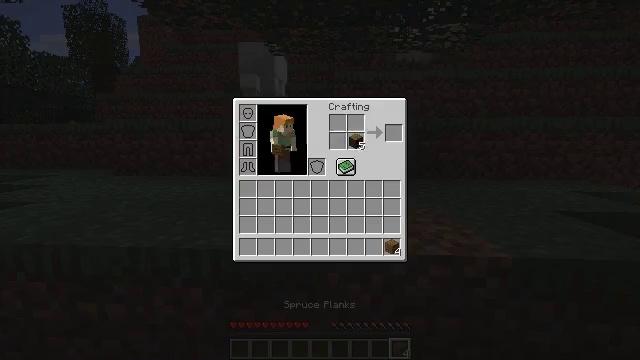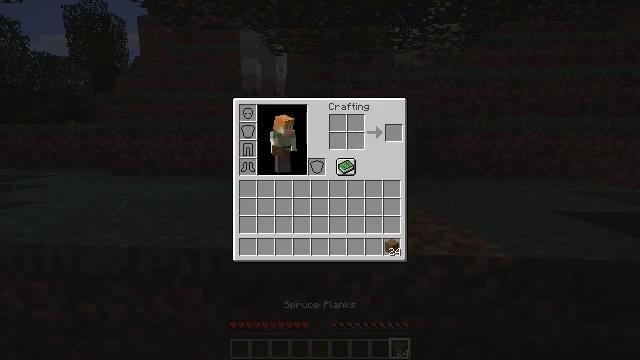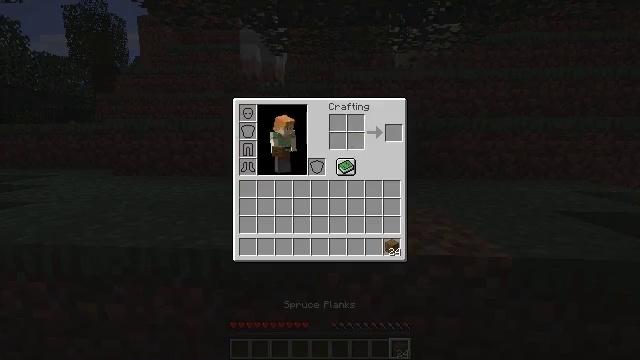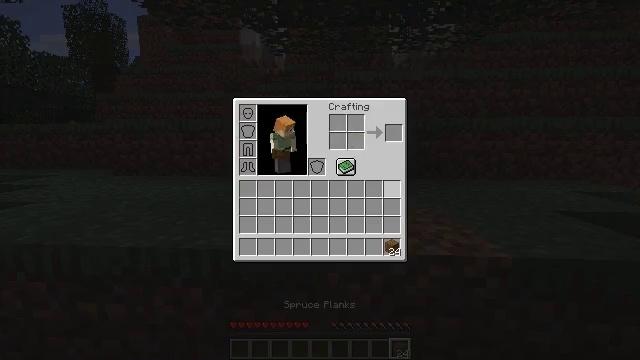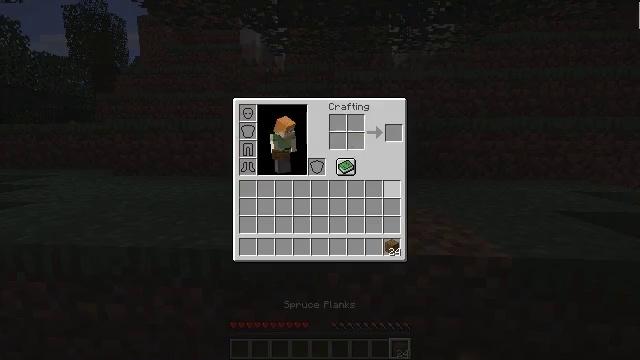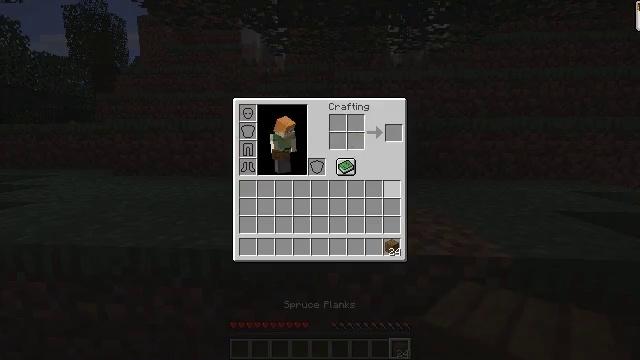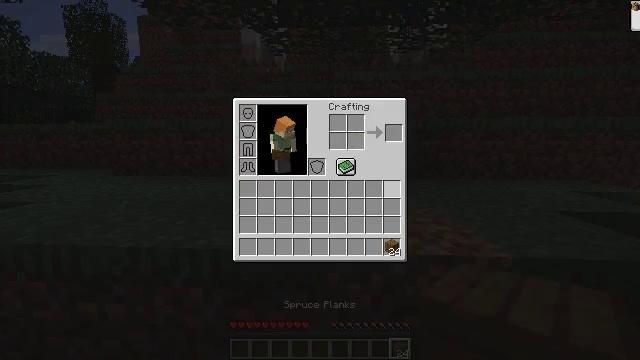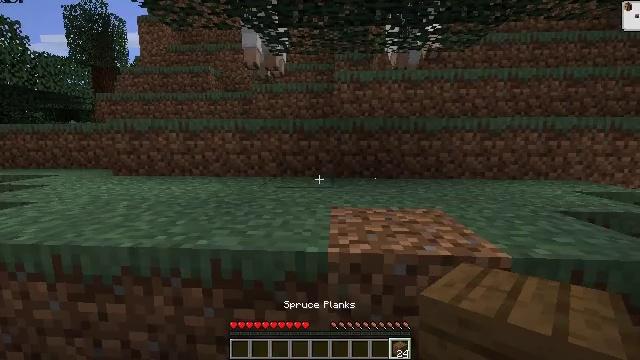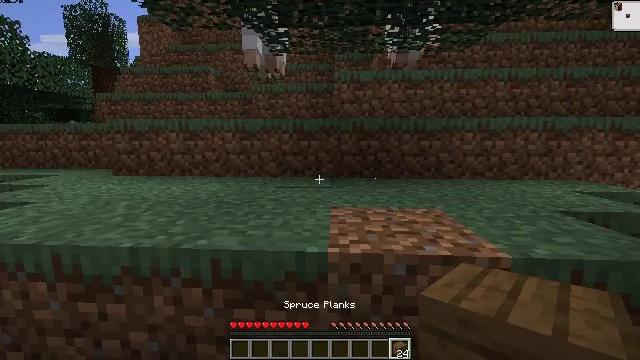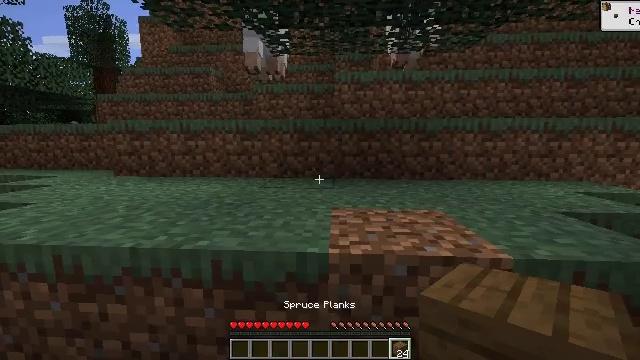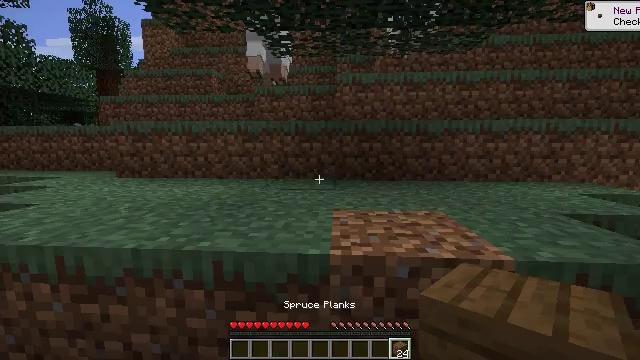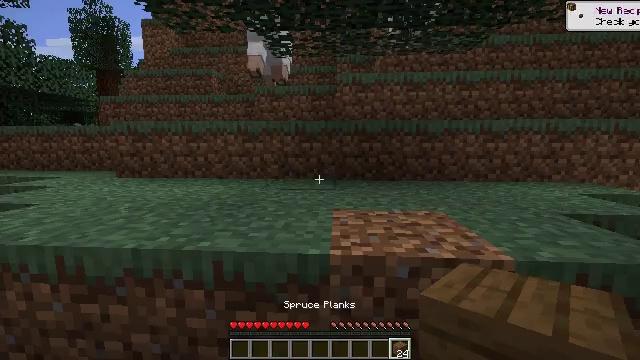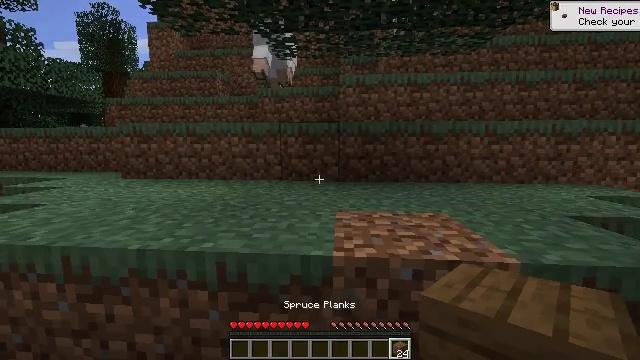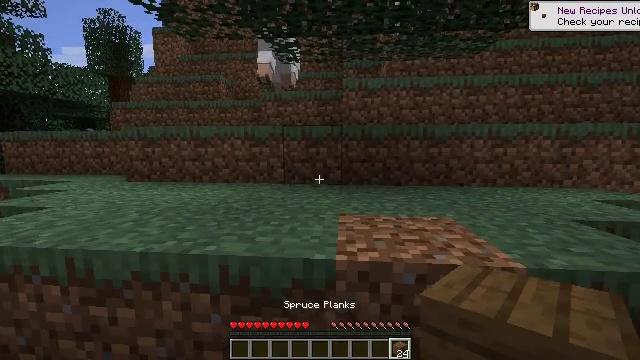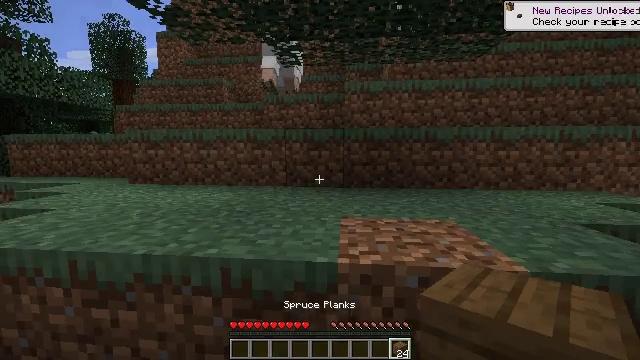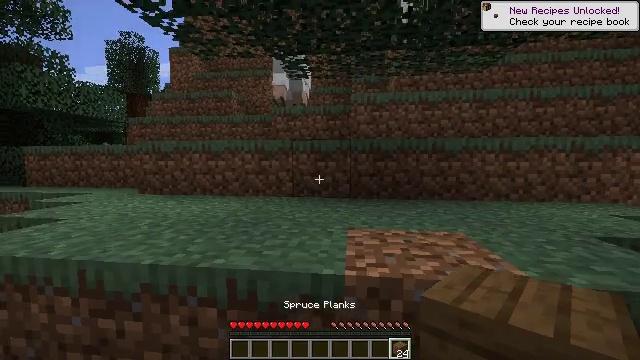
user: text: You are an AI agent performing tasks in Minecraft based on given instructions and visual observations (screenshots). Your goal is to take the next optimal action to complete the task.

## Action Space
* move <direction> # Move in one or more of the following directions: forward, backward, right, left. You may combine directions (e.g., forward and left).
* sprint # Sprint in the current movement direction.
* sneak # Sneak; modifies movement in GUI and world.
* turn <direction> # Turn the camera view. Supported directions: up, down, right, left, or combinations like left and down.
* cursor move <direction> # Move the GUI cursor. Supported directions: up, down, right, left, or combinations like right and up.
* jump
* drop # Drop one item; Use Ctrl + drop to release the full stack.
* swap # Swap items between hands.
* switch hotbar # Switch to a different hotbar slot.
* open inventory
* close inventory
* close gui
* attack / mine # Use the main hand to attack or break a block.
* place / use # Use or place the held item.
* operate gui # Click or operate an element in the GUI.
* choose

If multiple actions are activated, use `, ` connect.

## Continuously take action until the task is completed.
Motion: motion action
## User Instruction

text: Collect the large fern.
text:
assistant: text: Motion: sneak, cursor move down, open gui
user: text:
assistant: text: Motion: sneak, cursor move down
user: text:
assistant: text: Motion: sneak, cursor move down
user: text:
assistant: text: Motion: sneak
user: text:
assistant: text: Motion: no_op
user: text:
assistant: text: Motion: no_op
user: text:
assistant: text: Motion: no_op
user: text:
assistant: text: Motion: close gui
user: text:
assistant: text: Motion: open inventory
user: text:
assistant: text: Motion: no_op
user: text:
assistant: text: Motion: no_op
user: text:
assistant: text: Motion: no_op
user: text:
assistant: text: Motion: no_op
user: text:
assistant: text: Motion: no_op
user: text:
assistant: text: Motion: turn left and up
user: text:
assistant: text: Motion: move forward
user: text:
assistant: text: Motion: move forward and move left
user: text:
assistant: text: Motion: move forward and move left, turn right and down
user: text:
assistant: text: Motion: move forward and move left, turn right and down
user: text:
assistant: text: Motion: move forward, turn right
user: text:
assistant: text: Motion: move forward and move right, turn right
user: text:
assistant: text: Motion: move forward and move right
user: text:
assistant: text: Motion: move forward and move right
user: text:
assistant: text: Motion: move forward and move right
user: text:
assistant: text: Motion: move forward
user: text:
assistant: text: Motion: turn left
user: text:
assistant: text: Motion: turn left and down
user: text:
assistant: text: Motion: turn left and down
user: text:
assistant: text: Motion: turn left and down
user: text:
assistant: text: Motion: turn left